Question: Due to spending 24/7 programming in front of a computer screen (job, thesis), it's beneficial to view dark colours as much as possible.
Ubuntu's Ambiance theme can be neatly enhanced using <URL>.
However, there is a problem with using a dark Juno theme like Dudler's. The background colour of (in)active elements within 'Package Explorer', 'Project Explorer' and other Eclipse views displays white/grey colours that are not only inconsistent, but actually obscures important display components like expansion arrows.
After much googling, it seems such colours are inherited from the OS, and therefore cannot be changed from within Eclipse 'Preferences'. I'd hoped that the dark GTK 3 / Unity theme (Solancer's Ambiance) would supply the necessary dark colours, but this is not the case.
I've used sed to replace predefined colours in the '.css' files under '/opt/eclipse/plugins/org.eclipse.platform_4.2.0.v*/css' with '#FF0000' to establish whether any colours defined there affect the white/grey problem colours; sadly they do not.
Having seen mention of a '~/.e4css' folder online which may contain overriding CSS definitions for such properties, I sought the folder on my local machine, only to find it does not exist.
Similar questions to this exist on SO, yet none explicitly specify how to "fix" these colours.
My question is simple:

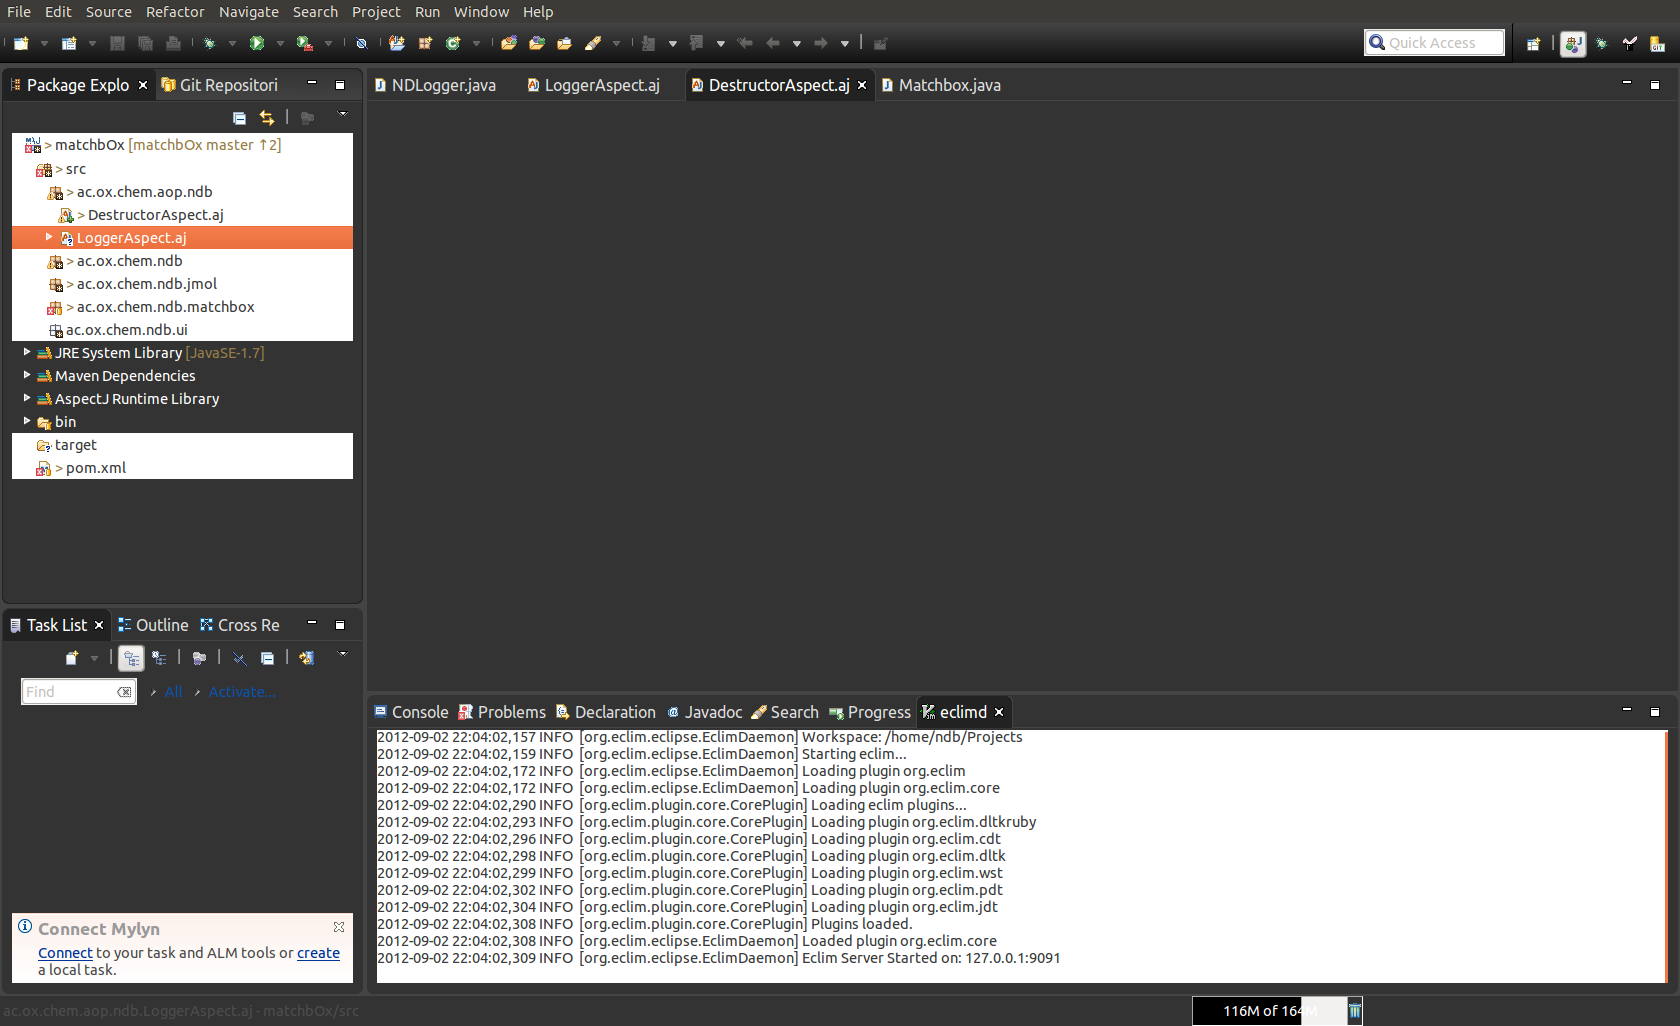
Answer: Finally found the solution through searching GTK configuration files manually myself.
It turns out Eclipse uses GTK+ 2.0 .
If you install a custom GTK theme in Ubuntu (all are compatible with Unity too) you'll extract the theme folder into '~/.themes'.
GTK+ 3.0 is configured via css, e.g. '~/.themes/YourTheme/gtk-3.0/gtk.css'
GTK+ 2.0 is configured via an 'rc' file, e.g. '~/.themes/YourTheme/gtk-2.0/gtkrc'
Most GTK+ 3.0 themes contain both of these configuration folders due to many applications being GTK+ 2.0 specific.
The leading line in the GTK+ 2.0 'gtkrc' file contains fundamental foreground and background colours; these are what must be changed.
To modify the selected, active element bg colour in Eclipse views you must change colour 'base_color'. To modify the unselected element bg colour, you must change 'selected_bg_color'. Font colour is changed with the equivalent 'fg_color' properties (in the case of 'base_color' this is simply ''fg_color'').
Bear in mind this will affect all GTK applications, so you may need to tweak according to personal taste. Also note that you must reload the active GTK theme and restart Eclipse to see changes in effect. The quickest way to do this is to 'sudo apt-get install myunity', launch and leave it open while you restart Eclipse during colour changes, and select another theme followed by your desired theme each time you wish to load your 'gtkrc' changes.
The original 'gtkrc' leading line in my active GTK theme read:
'''
gtk-color-scheme = "base_color:#ffffff
fg_color:#4c4c4c
tooltip_fg_color:#ffffff
selected_bg_color:#f07746
selected_fg_color:#FFFFFF
text_color:#3C3C3C
bg_color:#F2F1F0
tooltip_bg_color:#000000
link_color:#DD4814"
'''
After much experimentation I settled on this replacement configuration:
'''
gtk-color-scheme = "base_color:#555555
fg_color:#000000
tooltip_fg_color:#999999
selected_bg_color:#666666
selected_fg_color:#ffffff
text_color:#000000
bg_color:#333333
tooltip_bg_color:#000000
link_color:#DD4814"
'''
The change across the entire OS is very pleasing! Here's how Eclipse looks now, no obscuring this time:

Hope you like the new look :)
P.S. As you'd predict, the process for Netbeans is equivalent.
## UPDATE
This is supplementary info, the above process is still correct when using a custom theme such as Dudler's.
After further experimentation it's now clear why editing '/opt/eclipse/plugins/org.eclipse.platform_4.2.0.v*/css/*.css' didn't have any effect:
Let's say you're editing 'e4_default_gtk.css' in that location - the effects of changed styles in that file will only apply when you select 'GTK' in 'Window -> Preferences -> Appearance -> [Theme]'.
You can relate the themes listed in this dropdown, along with your Operating System, to the names of the .css files in the aforementioned filesystem location.